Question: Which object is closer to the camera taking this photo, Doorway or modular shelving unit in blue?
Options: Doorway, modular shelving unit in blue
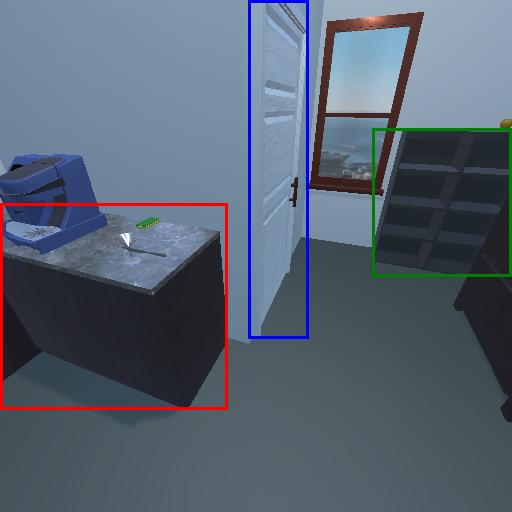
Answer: Doorway